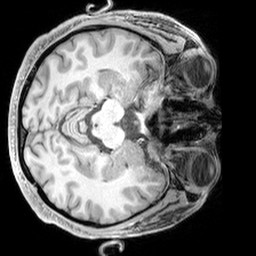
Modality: T1w
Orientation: axial
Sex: male
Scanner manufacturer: siemens
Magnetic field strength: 3 T
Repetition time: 2.3 s
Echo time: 0.00226 s